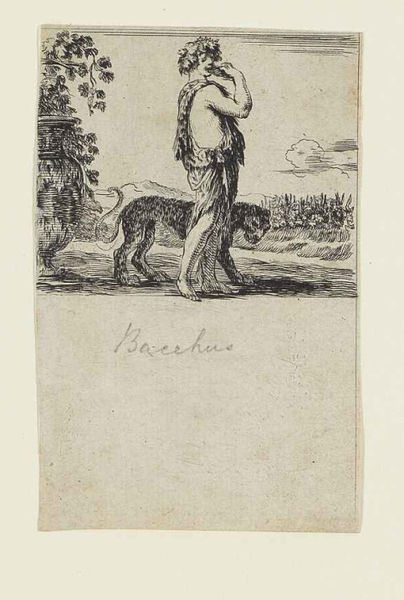
Titel: Jeu de la Mythologie - Bacchus
Künstler: Stefano della Bella
Standort: Karlsruhe
Institution: Staatliche Kunsthalle Karlsruhe
Schlagwörter: baum, berg, blätter, dunkel, feder, gott, hand, himmel, kopf, laub, lendenschurz, mann, nackt, schatten, umhang, weiß, wolken, bäume, landschaft, blume, blumen, frau, frisur, grau, hintergrund, kleid, licht, mund, paris, profil, schwarz, skizze, zeichnung, gras, gürtel, haus, hund, tier, tuch, weg, wiese, wolke, beige, fest, hochformat, rock, betrunken, jung, trinken, arm, barock, gesicht, mensch, pelz, stehen, zerrissen, signatur, feld, felder, hügel, natur, strauch, gebüsch, gehen, sträucher, boden, insel, land, auge, figur, gewand, haare, kelch, kind, blatt, pflanze, pflanzen, krone, locken, renaissance, schulter, wald, amphore, frucht, krug, ranken, trauben, vase, beine, fell, schwanz, schärpe, topf, schrift, papier, italien, haltung, studie, ernte, laufen, afrika, berge, grafik, graphik, klein, linien, wild, essen, wein, junge, oberkörper, dünn, striche, name, lachen, katze, barfuss, tusche, gefäß, nahrung, antike, knabe, unterschrift, buch, kohle, geben, druck, druckgraphik, schnitt, schwarz-weiß, schraffur, radierung, stich, titel, seite, illustration, strich, titelblatt, bleistift, schritt, zoo, entwurf, kranz, lorbeer, lorbeerkranz, mythologie, rom, ranke, buchdruck, flöte, karte, jüngling, efeu, halbprofil, weintrauben, jäger, götter, bacchus, olymp, toga, griechisch, mythos, pan, wesen, gehend, schreiten, griechenland, weinlaub, löwe, traube, weinblätter, gottheit, blätterkranz, spielbein, standbein, rebe, reben, weinranken, weinrebe, weinstock, kupferstich, bock, hirte, handschrift, dionysos, leopard, leopardenfell, raubkatze, römisch, siegeskranz, mager, federzeichnung, weinberg, weinreben, weinstöcke, zeichung, beischrift, stele, tieger, tiger, eichenlaub, löwin, raubtier, panther, puma, balla, gepard, jaguar, krater, bachus, sartyr, dyonisos, hercules, essend, boheme, fel, stähle, pflanten, bocksbeinig, griechischer gott, loorbeerkranz, dionysus, mnd, ueichnung, katze#, gotthei, weinfeld, krg, bachuus, baecker, arm beuge, backus, ampjore, blätterkrone, zeoichnung, loorber, bachem, abphore, amhore, weinbltter